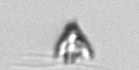
Label: Pyramimonas_longicauda